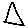
Label: triangle